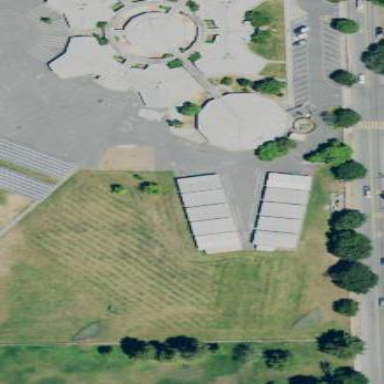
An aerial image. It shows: Schoolyard with asphalt surface.